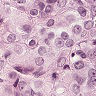
Metastatic tissue present: yes